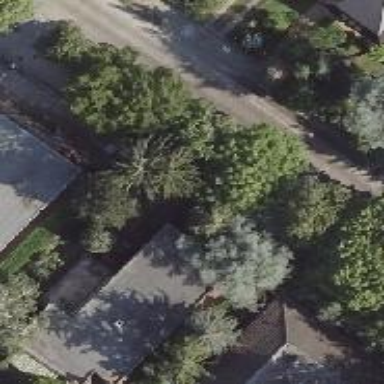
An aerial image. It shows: Avenue lined with deciduous broadleaved trees.